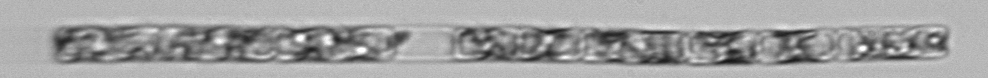
Label: Guinardia_delicatula_TAG_internal_parasite